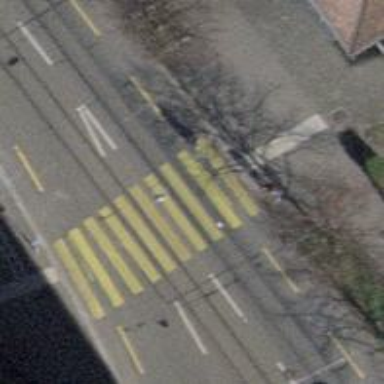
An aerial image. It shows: Tram crossing on the railway.